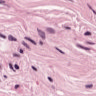
Metastatic tissue present: no